Current action and preconditions to check: trajectory_clear

Your task: For each precondition in the list above, predict whether it will hold at this action.

Consider the current scene as observed from the mobile robot's camera, and analyze the predicted future states of all dynamic agents (e.g., people, animals, vehicles, or any moving entities) within the NEXT SECOND.

IMPORTANT: Only answer "very likely" if you are absolutely certain—based on strong, clear evidence—that a dynamic agent will violate the precondition in the predicted future state. Do NOT answer "very likely" for unlikely, ambiguous, or low-probability risks.

Ask yourself for each precondition: Is there a high probability, with clear and convincing evidence, that the predicted future states of any dynamic agent will interfere with the predicted future state of the currently executing action within the NEXT SECOND, causing that precondition to fail?

Assess the risk level based on these predictions. Use "likely" or "very likely" if motions create a clear risk of interference.

Use "neutral" or "improbable" if agents are nearby but their predicted paths are clearly diverging or non-conflicting.

Failure Risk Categories: "very improbable", "improbable", "neutral", "likely", "very likely"

Answer Format: Output ONLY the probability_of_failure value from these categories: "very improbable", "improbable", "neutral", "likely", "very likely"

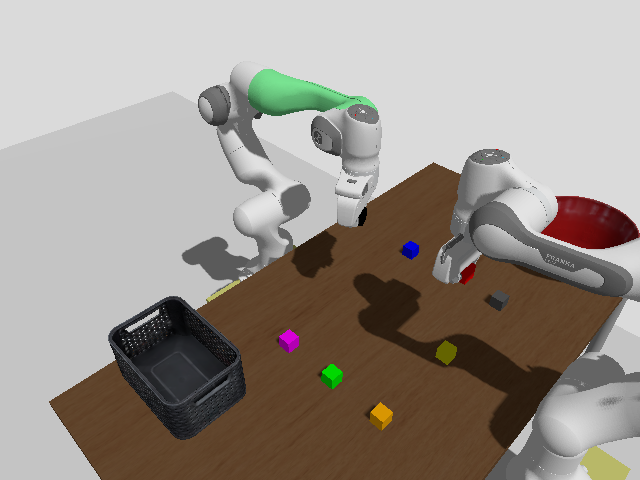

Answer: very improbable